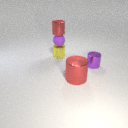
small yellow metal cylinder below small purple rubber sphere